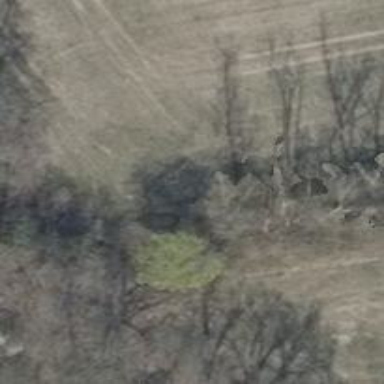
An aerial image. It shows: Row of deciduous broadleaved trees.